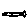
Label: fish